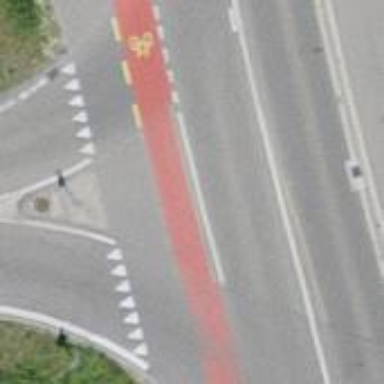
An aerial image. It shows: Cycleway.